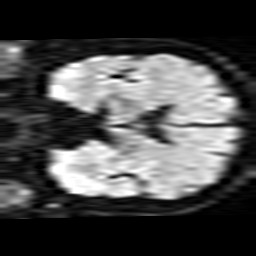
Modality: TRACE
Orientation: coronal
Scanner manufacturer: philips
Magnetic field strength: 1.5 T
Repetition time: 3.104 s
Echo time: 0.06241 s